Platform: macOS
Application: Chrome
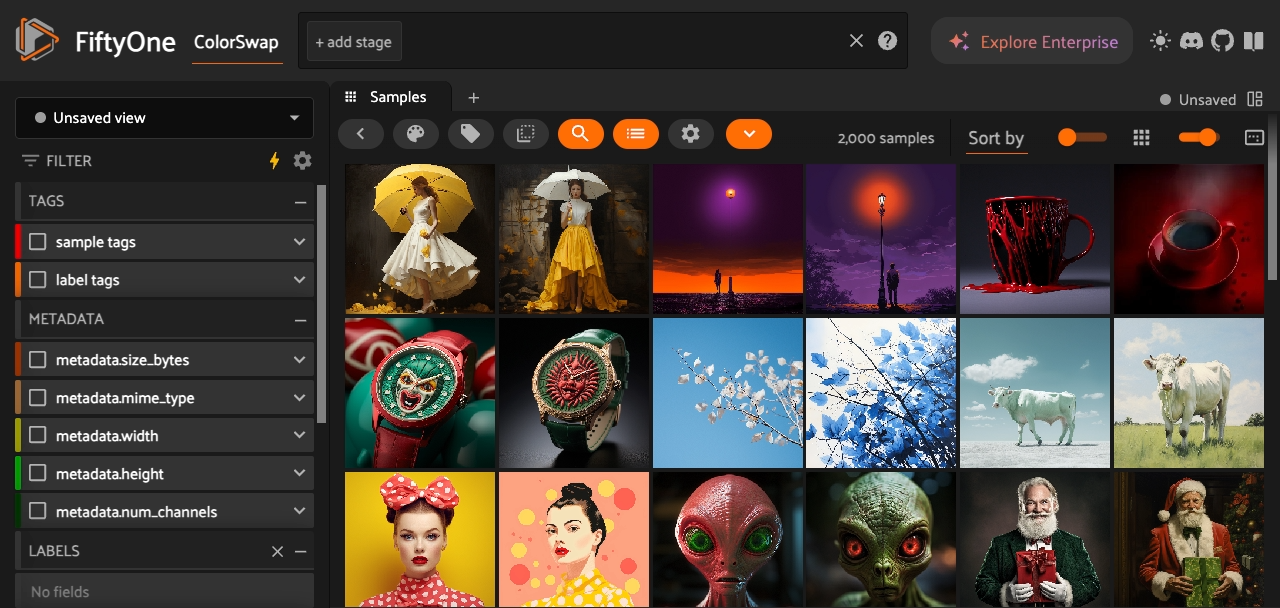
task_description: Toggle sidebar to visibility mode
action_type: click
element_info: Icon
steps_since_start: 1